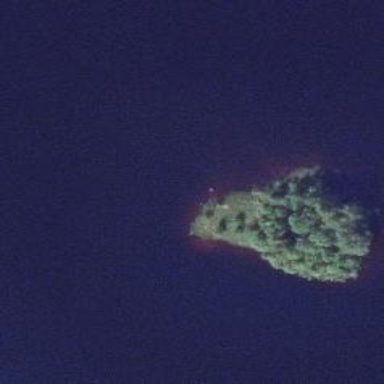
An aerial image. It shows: Islet.